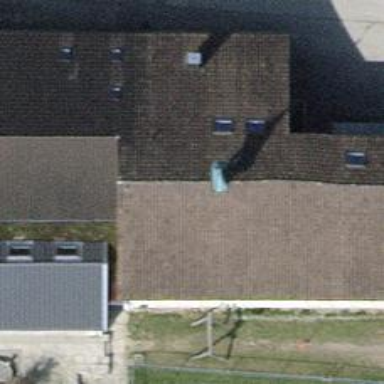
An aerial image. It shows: School.